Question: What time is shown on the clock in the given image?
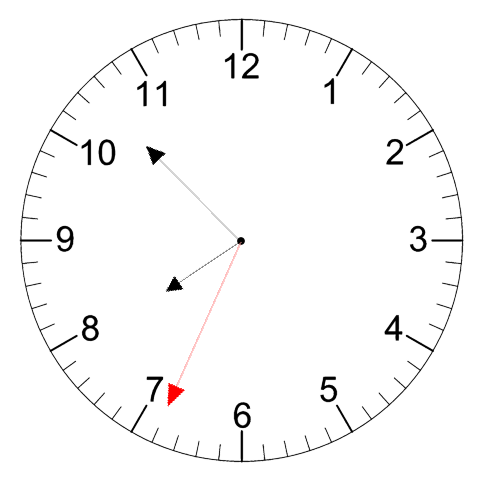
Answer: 07:52:34